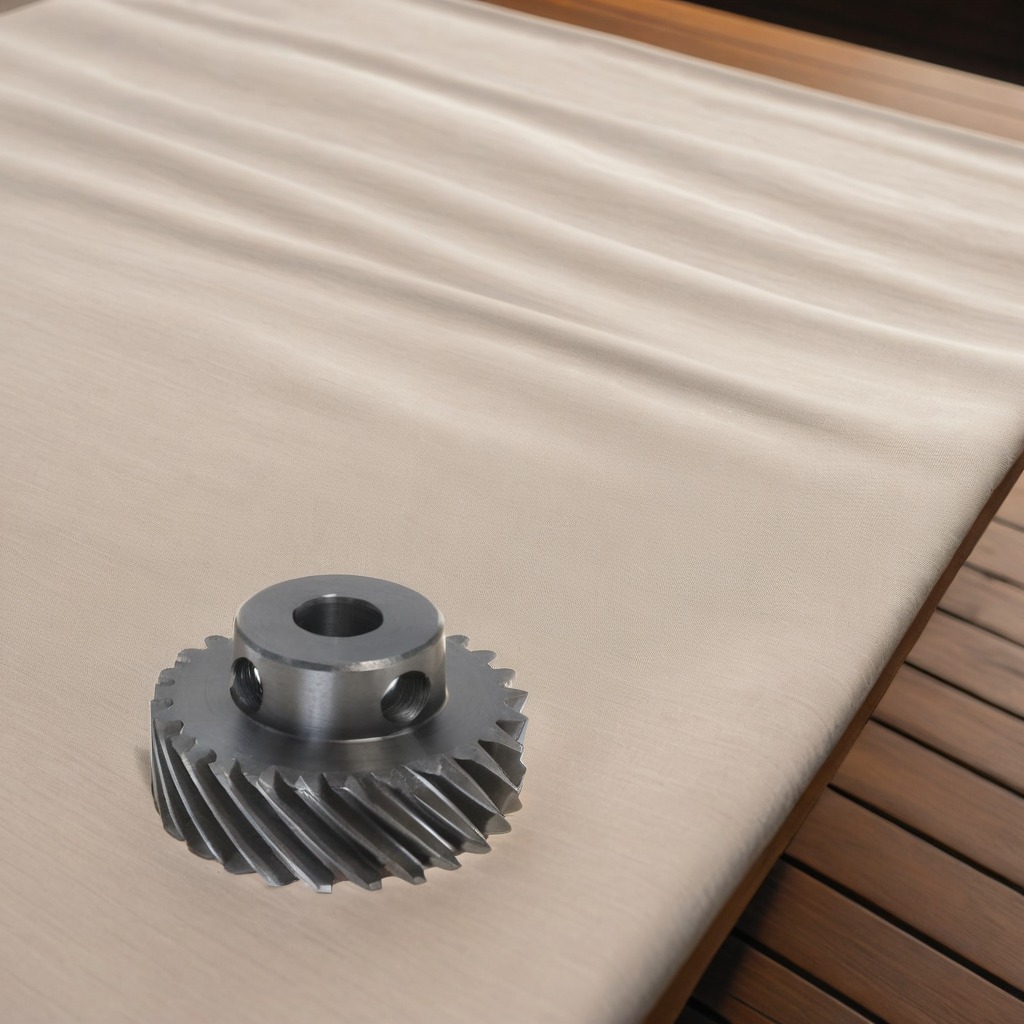
A steel gear with teeth is lying on a wooden table.